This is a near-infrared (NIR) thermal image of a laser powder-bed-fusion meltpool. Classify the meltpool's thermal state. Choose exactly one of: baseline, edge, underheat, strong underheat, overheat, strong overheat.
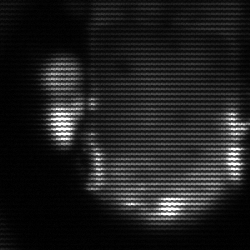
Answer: baseline